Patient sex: F
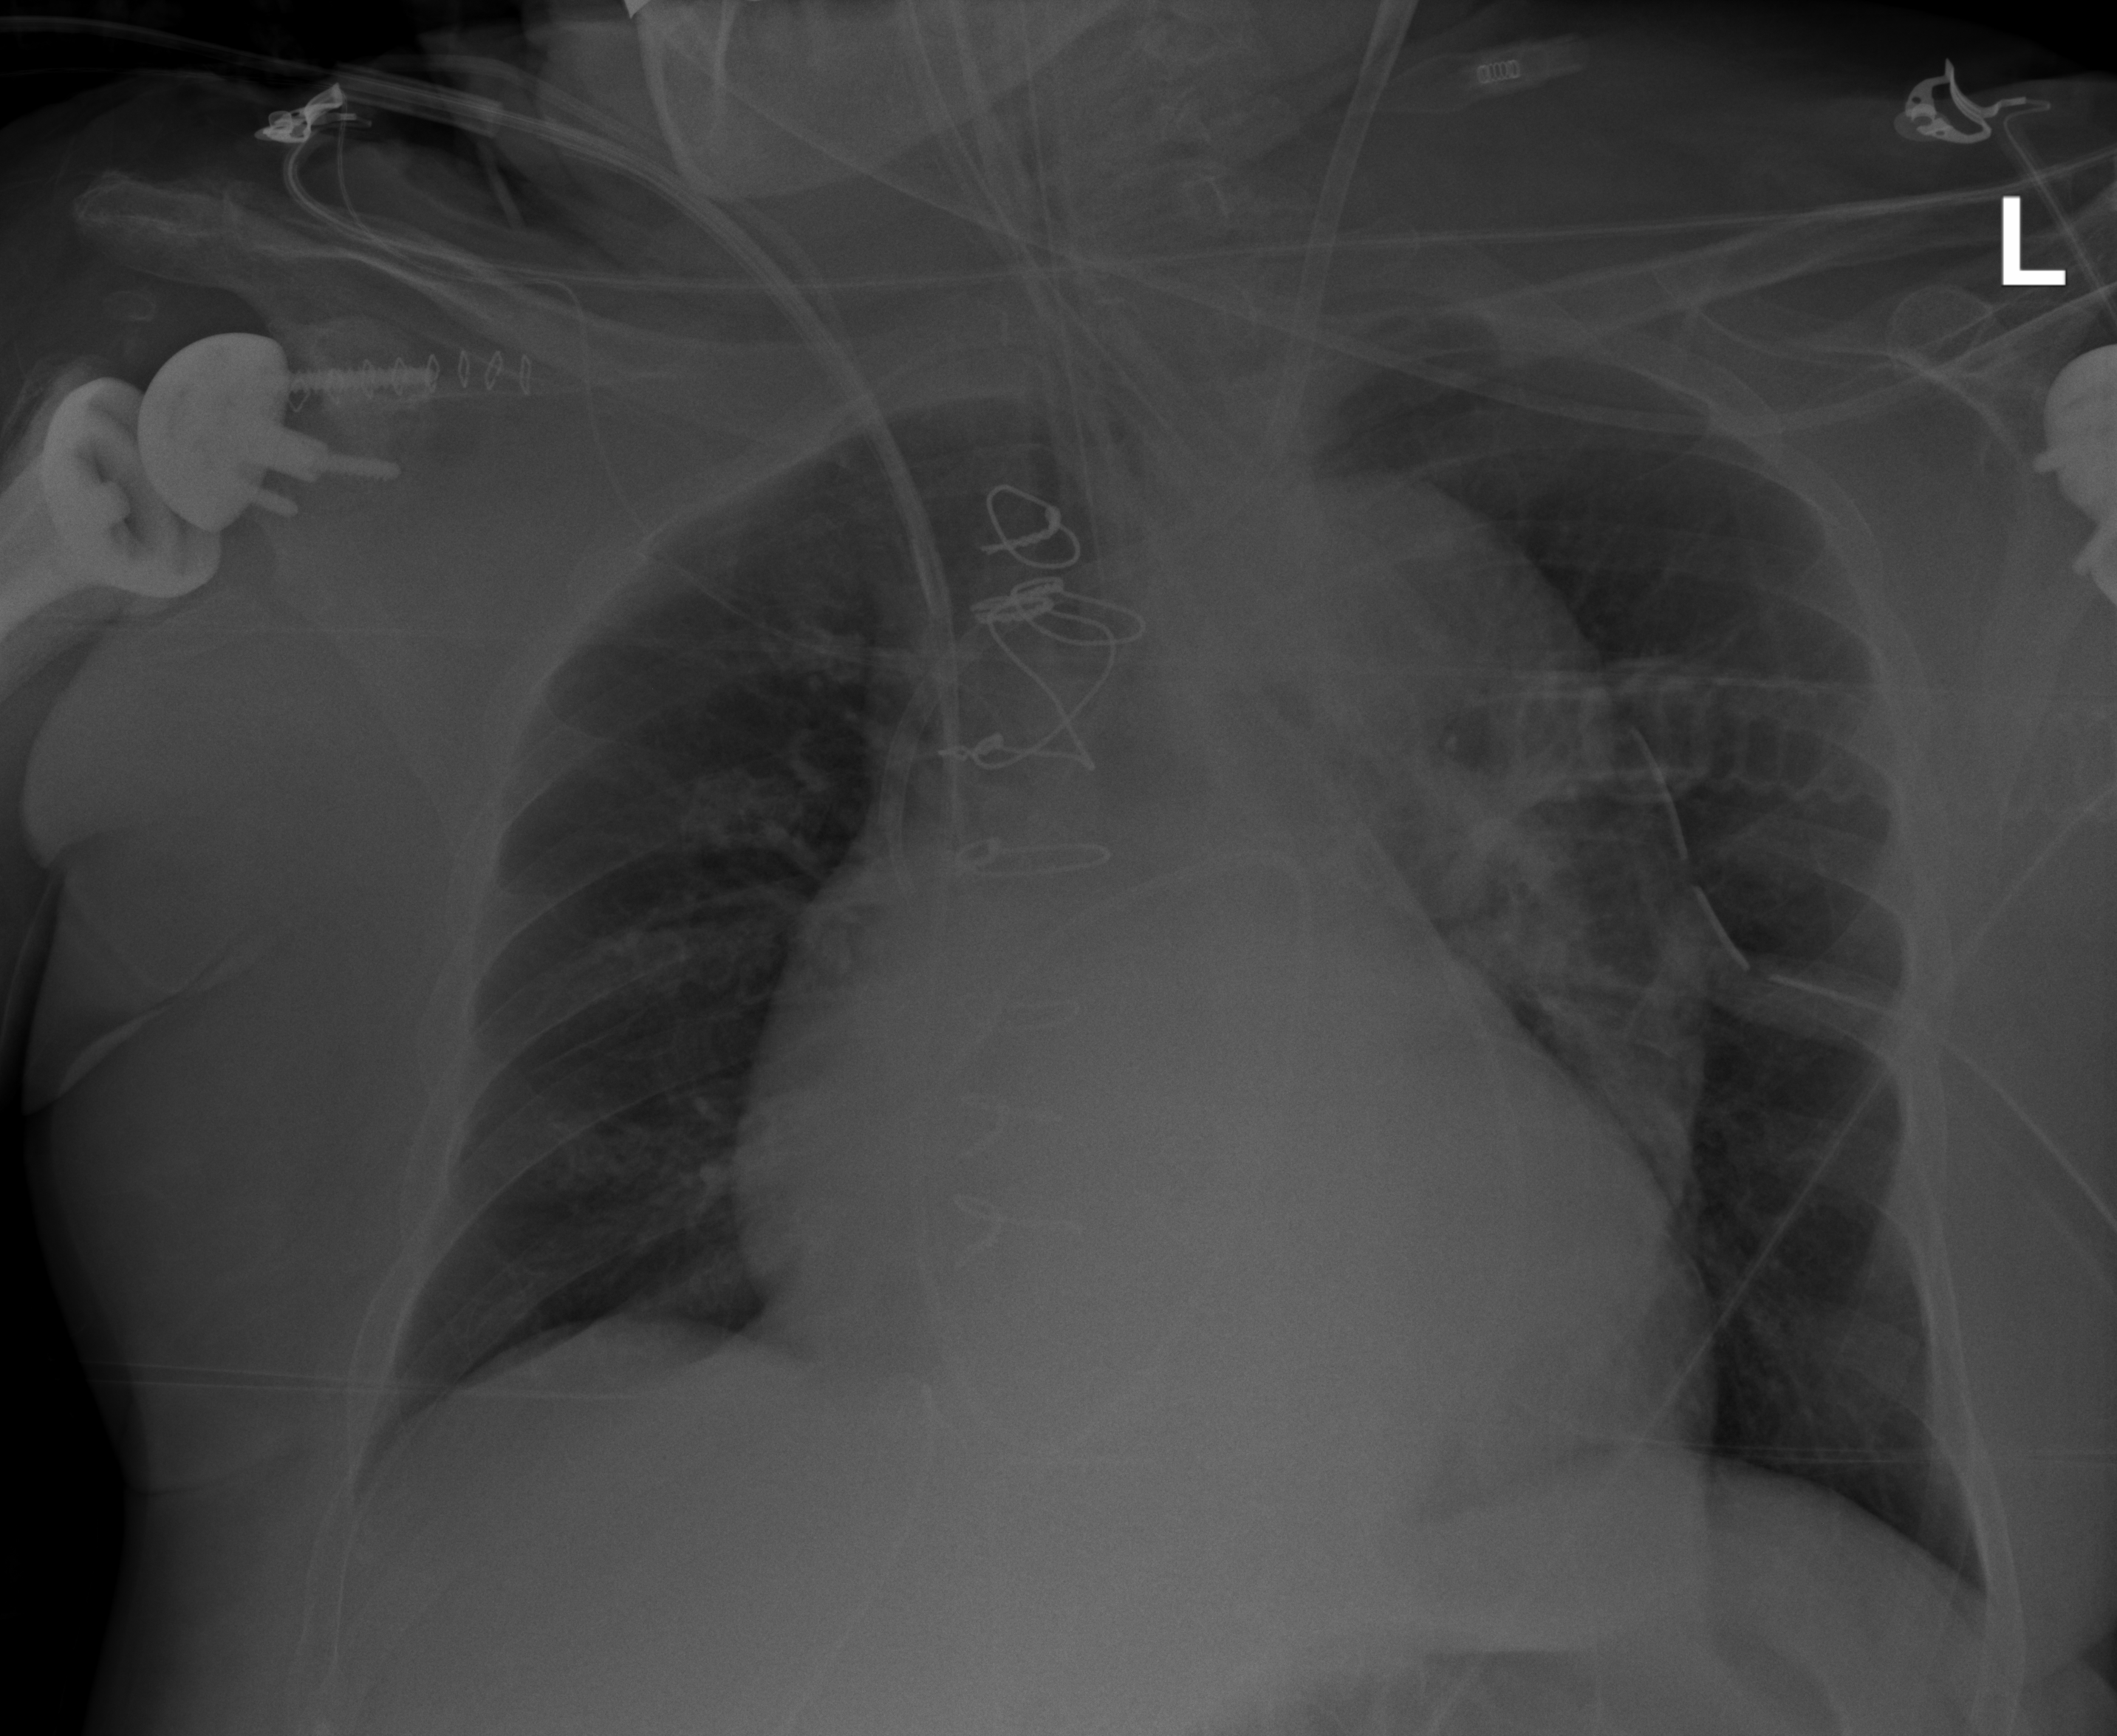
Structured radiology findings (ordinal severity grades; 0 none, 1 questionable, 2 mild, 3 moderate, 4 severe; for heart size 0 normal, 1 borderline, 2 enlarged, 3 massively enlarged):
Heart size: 3
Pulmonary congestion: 2
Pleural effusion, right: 0
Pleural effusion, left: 0
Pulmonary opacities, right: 0
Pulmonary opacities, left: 0
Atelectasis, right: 0
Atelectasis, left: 0